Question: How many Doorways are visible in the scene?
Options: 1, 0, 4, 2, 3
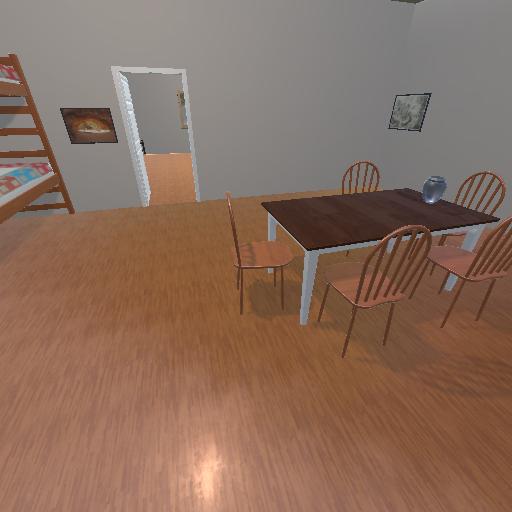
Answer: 1